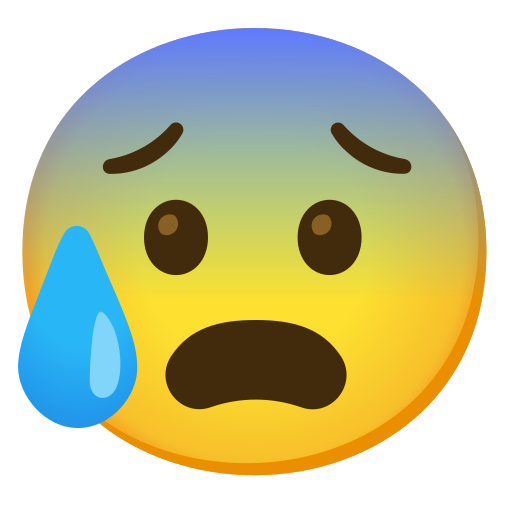
Emoji: 😰